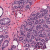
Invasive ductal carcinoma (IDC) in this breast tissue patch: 0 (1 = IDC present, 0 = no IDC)